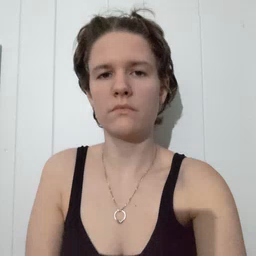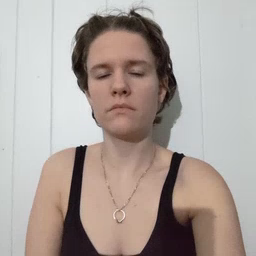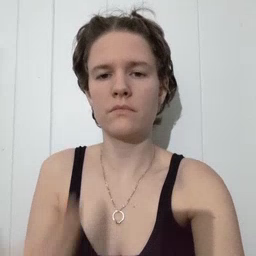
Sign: have